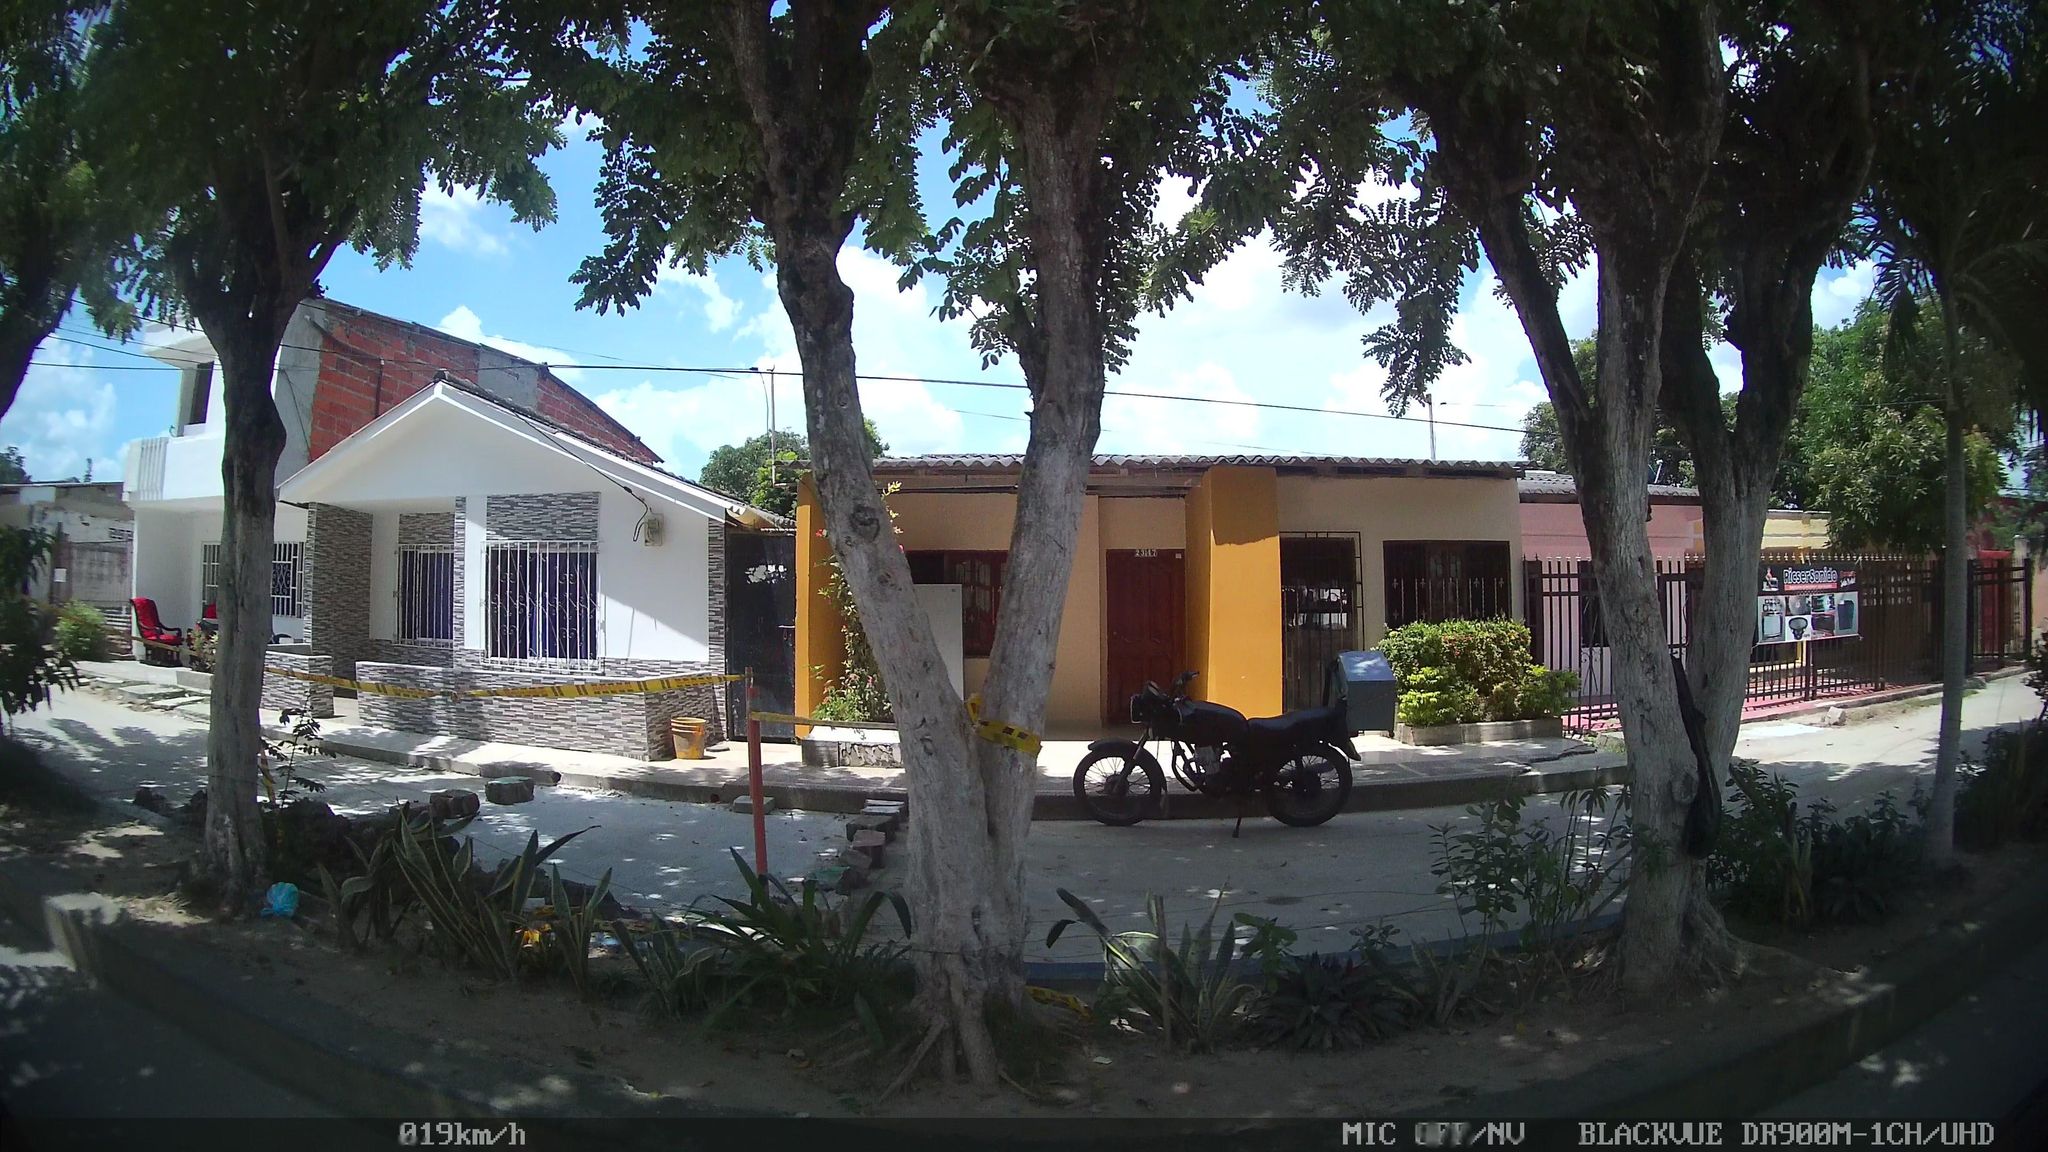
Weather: clear
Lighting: day
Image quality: good
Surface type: walking surface
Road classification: residential
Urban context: dense urban cluster
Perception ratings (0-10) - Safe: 2.89, Lively: 8.37, Beautiful: 4.43, Boring: 5.12, Depressing: 3.72, Wealthy: 5.9